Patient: sex M, age 36
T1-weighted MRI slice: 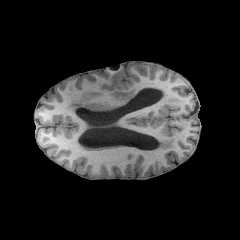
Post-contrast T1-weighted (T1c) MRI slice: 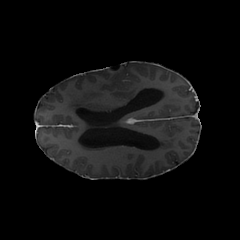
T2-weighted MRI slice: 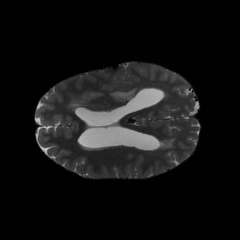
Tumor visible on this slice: yes
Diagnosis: Astrocytoma, IDH-mutant
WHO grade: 4